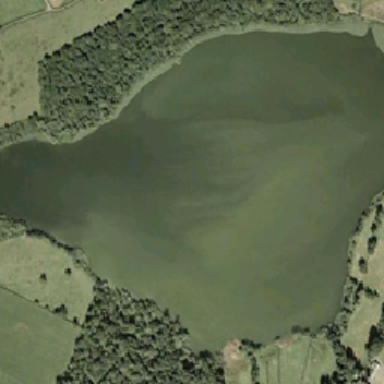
A pool around oasis .